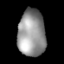
Tissue: lung
Cell type: Endothelial cells
Senescence score: 0.6487
Nuclear area (px): 1257
Mean DAPI intensity: 149.167